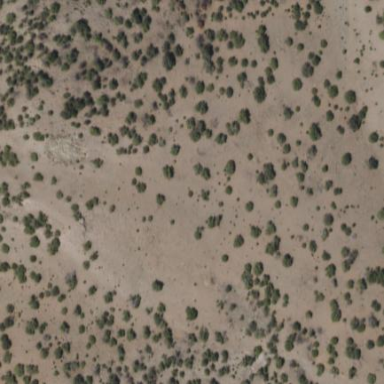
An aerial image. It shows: Area covered in scrub vegetation.